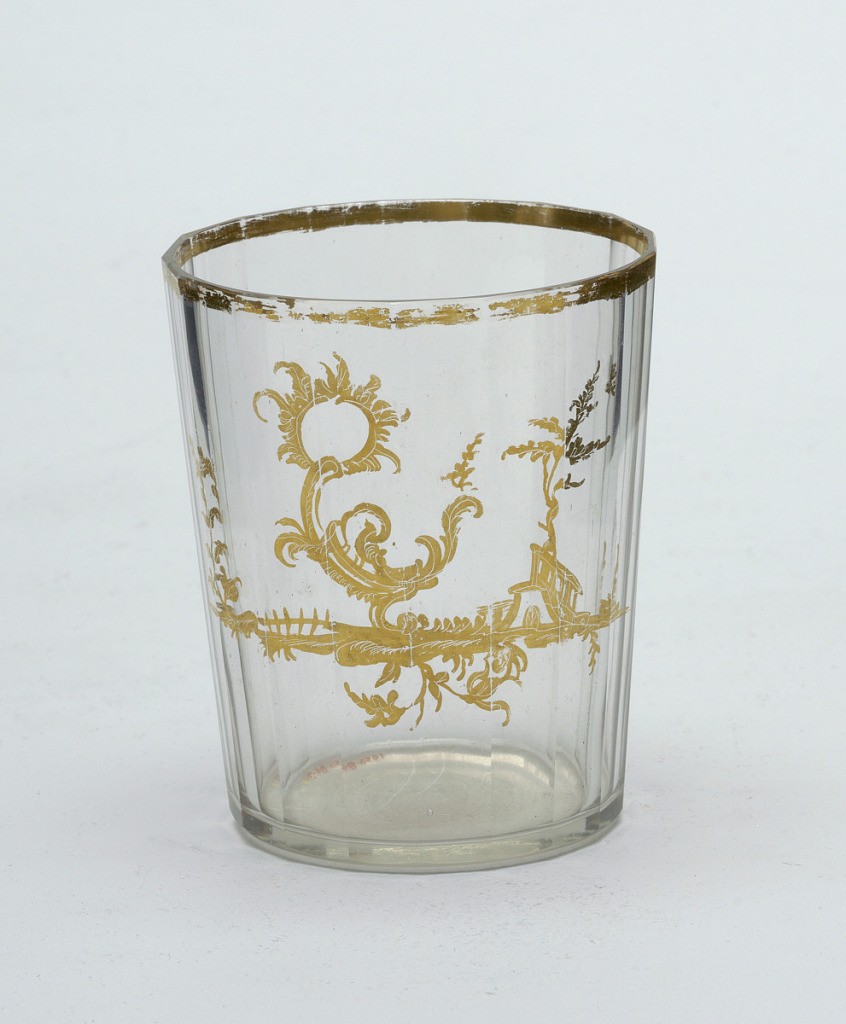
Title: Tumbler
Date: ca. 1770
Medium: Cut glass with gilt decoration
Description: Stright-sided tapered body of fifteen vertical panels, decorated with rococo scenic fantasy in gilt.